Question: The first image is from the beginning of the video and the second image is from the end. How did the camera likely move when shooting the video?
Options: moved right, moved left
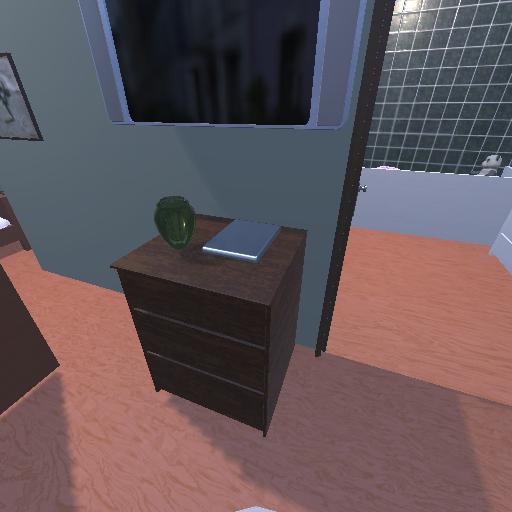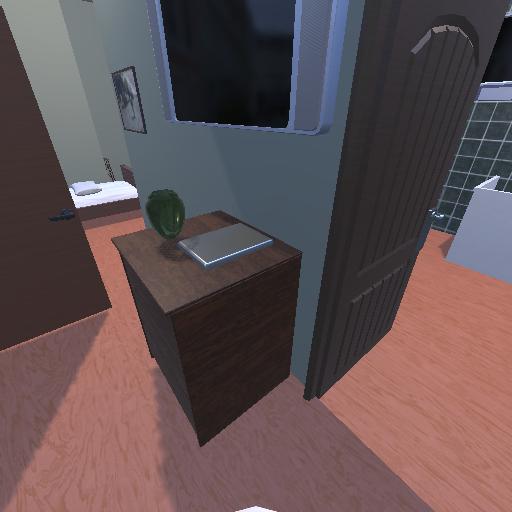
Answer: moved right